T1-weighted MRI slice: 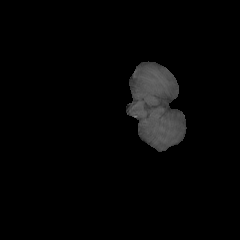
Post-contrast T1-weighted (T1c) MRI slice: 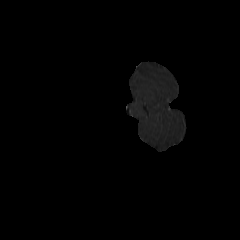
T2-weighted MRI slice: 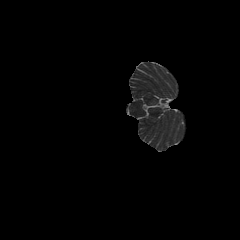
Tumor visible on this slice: no